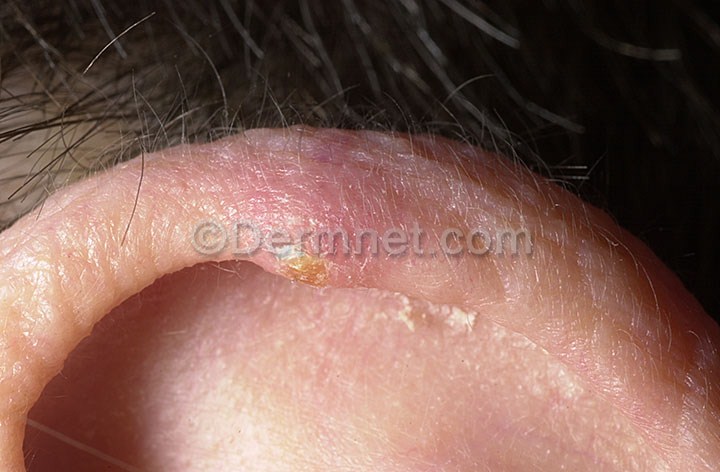
Disease: Seborrheic Keratoses and other Benign Tumors